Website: walmart
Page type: billing-address
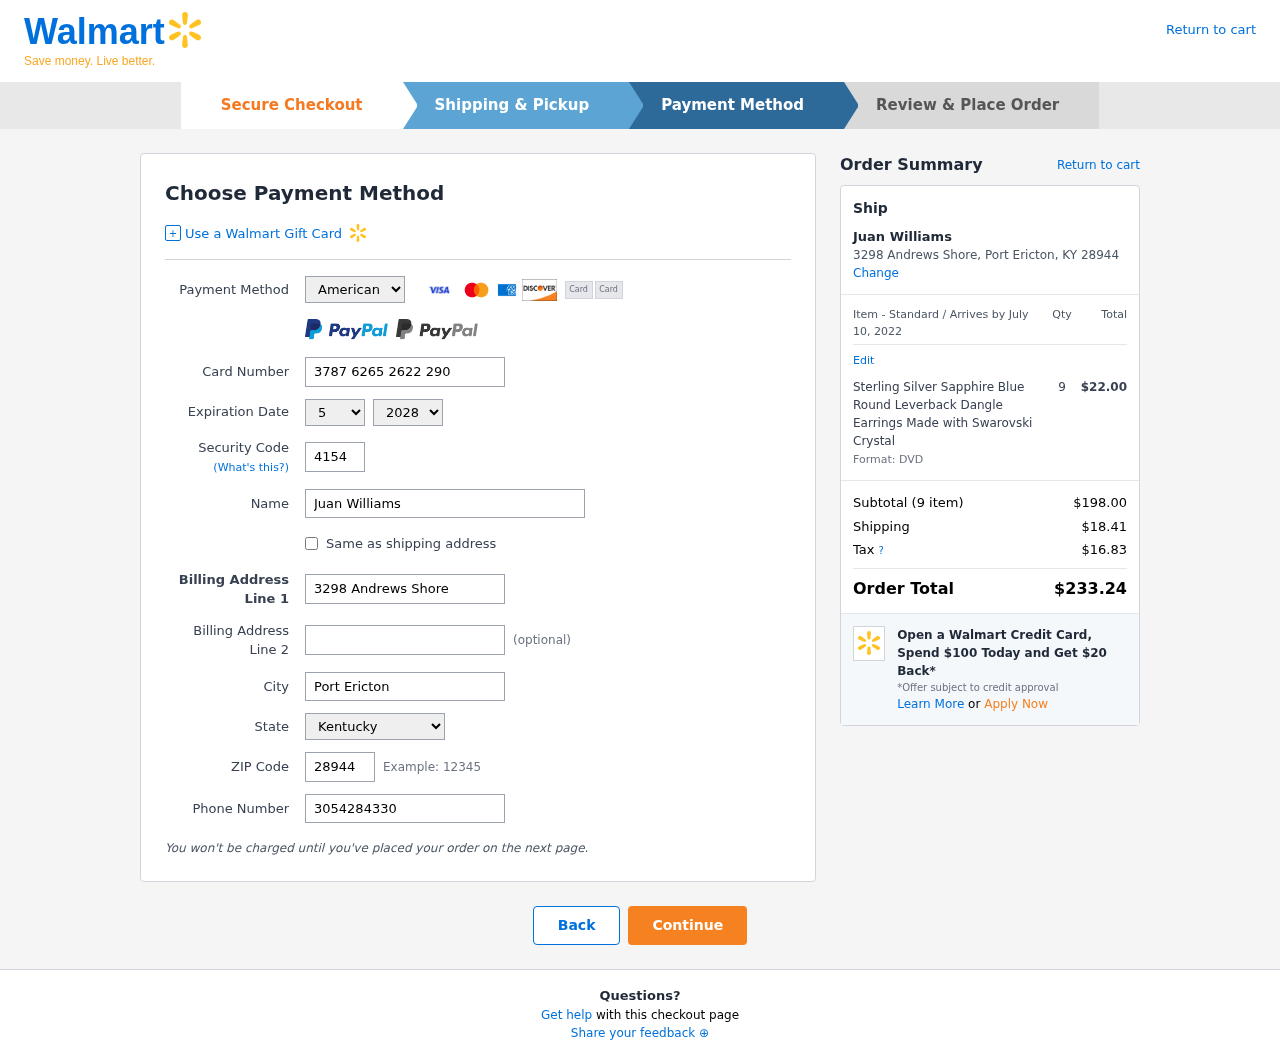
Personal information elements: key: PII_CARD_CVV
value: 4154
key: PII_CARD_EXPIRY_MONTH
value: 05
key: PII_CARD_EXPIRY_YEAR
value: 28
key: PII_CARD_NUMBER
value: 3787 6265 2622 290
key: PII_CARD_TYPE
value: American Express
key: PII_CITY
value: Port Ericton
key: PII_CITY_STATE_ZIP
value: Port Ericton, KY 28944
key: PII_FULLNAME
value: Juan Williams
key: PII_PHONE
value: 3054284330
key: PII_POSTCODE
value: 28944
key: PII_STATE
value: Kentucky
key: PII_STREET
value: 3298 Andrews Shore
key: PII_FULLNAME2
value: Juan Williams
Product elements: key: PRODUCT1_NAME
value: Sterling Silver Sapphire Blue Round Leverback Dangle Earrings Made with Swarovski Crystal
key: PRODUCT1_PRICE
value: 22
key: PRODUCT1_QUANTITY
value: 9
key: PRODUCT1_DESC
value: Format: DVD
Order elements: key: ORDER_DELIVERY_DATE
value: July 10, 2022
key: ORDER_NUM_ITEMS
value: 9
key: ORDER_SUBTOTAL
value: $198.00
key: ORDER_SHIPPING_COST
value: $18.41
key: ORDER_TAX
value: $16.83
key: ORDER_TOTAL
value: $233.24